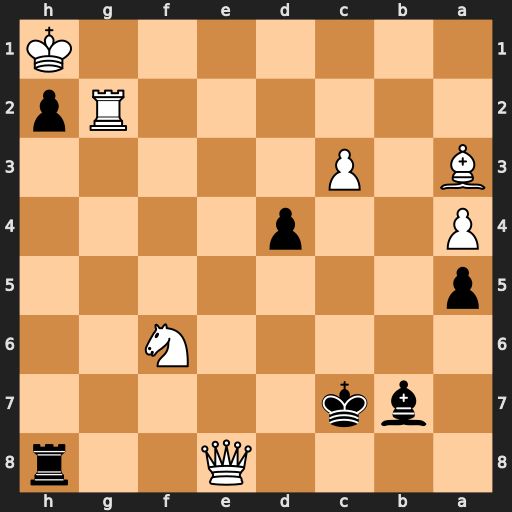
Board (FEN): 4Q2r/1bk5/5N2/p7/P2p4/B1P5/6Rp/7K
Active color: b
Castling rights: -
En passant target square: -
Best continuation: Bxg2+ Kxg2 h1=Q+